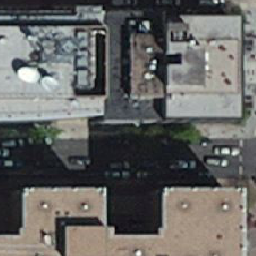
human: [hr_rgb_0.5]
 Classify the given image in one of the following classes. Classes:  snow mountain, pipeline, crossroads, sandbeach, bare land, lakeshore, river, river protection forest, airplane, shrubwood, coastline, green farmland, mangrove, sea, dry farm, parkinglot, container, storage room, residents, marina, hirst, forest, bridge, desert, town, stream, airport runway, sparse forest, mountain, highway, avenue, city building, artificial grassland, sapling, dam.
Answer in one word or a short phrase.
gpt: city building